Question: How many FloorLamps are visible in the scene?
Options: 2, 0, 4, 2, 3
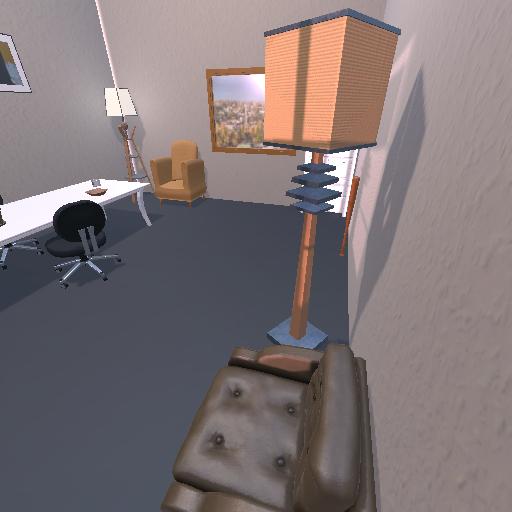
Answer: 2